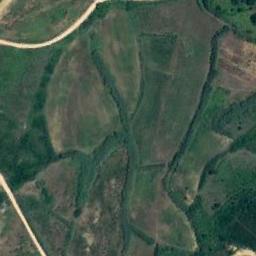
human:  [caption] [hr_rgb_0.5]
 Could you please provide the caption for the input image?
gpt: The bare and green terrace is next to some trees .

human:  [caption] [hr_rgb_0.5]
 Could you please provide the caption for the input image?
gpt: There are two houses with orange roofs by the terraces .

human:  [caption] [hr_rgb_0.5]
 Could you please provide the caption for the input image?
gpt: There are many plants on the terrace .

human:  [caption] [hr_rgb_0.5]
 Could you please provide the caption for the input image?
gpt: A large layer of brown and green mixed terraces with several winding narrow paths .

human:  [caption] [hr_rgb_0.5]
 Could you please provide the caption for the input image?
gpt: There are some green terraces arranged neatly .